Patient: sex M, age 54
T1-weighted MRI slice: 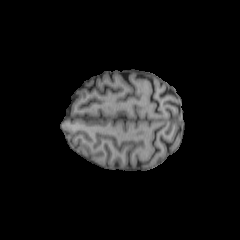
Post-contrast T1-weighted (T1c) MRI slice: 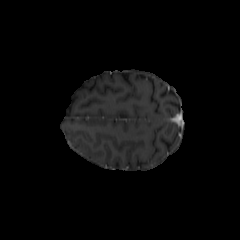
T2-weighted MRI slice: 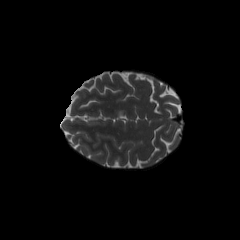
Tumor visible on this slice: no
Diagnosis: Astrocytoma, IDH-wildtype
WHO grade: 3